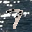
Label: 7